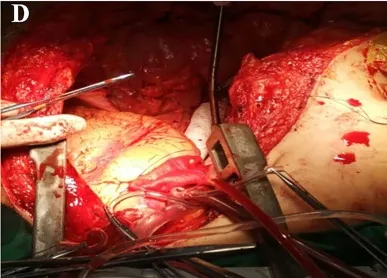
Surgical resection of zone II-III leiomyosarcoma. , IVC reconstruction with prosthetic graft.
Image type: medical_photograph (other_medical_photograph)